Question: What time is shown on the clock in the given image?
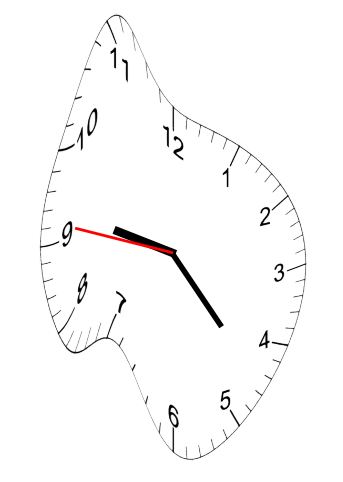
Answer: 09:22:46